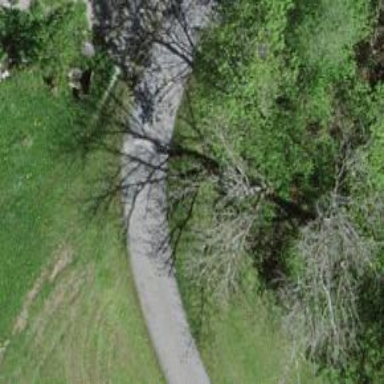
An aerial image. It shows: Paved service road.